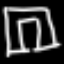
Label: pants